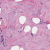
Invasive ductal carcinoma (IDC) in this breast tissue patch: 1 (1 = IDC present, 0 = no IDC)